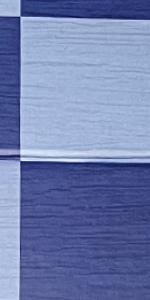
Label: Empty